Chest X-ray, AP view. Patient: 49 years old, sex M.
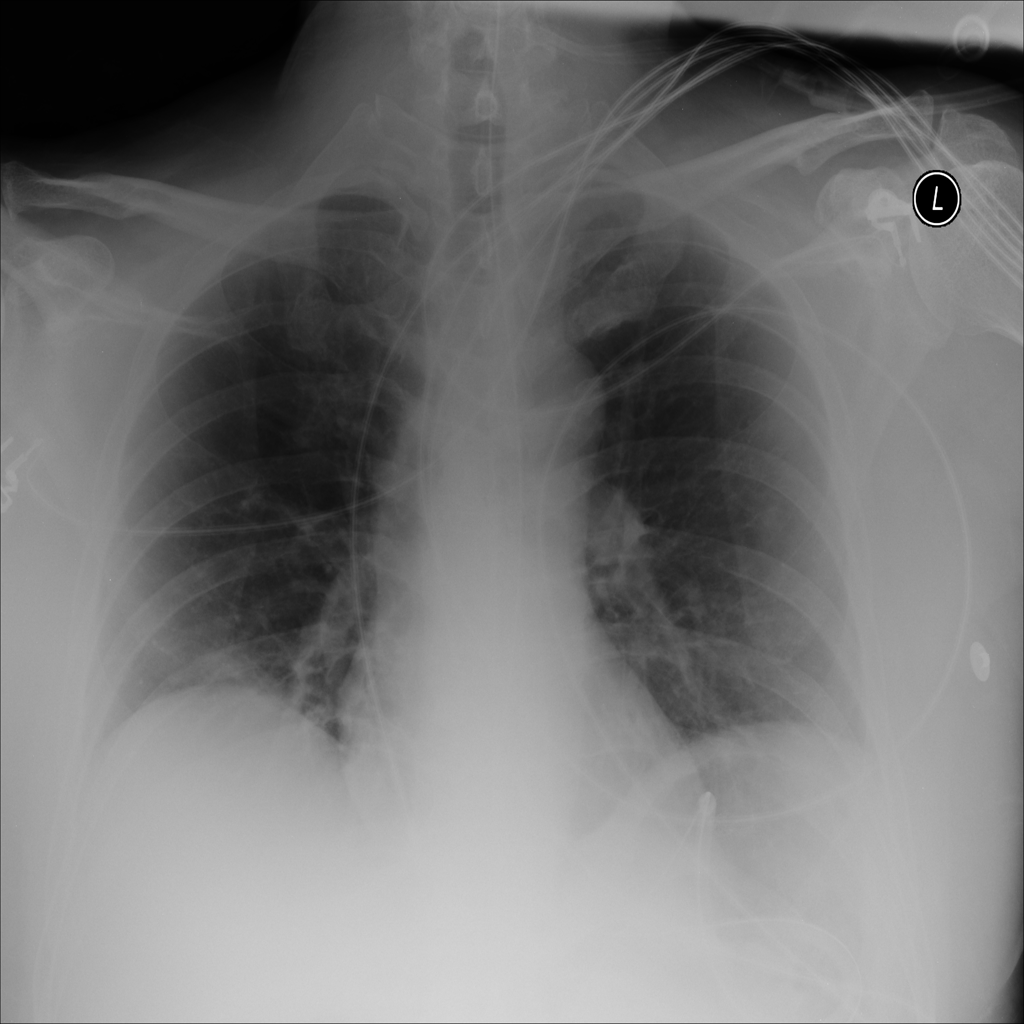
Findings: No Finding